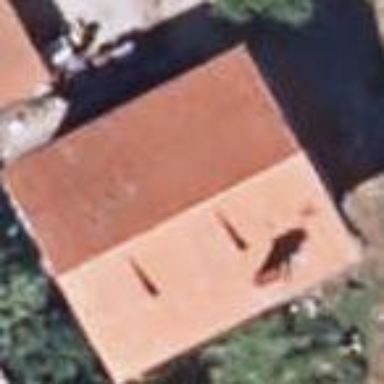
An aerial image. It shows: Simple house.